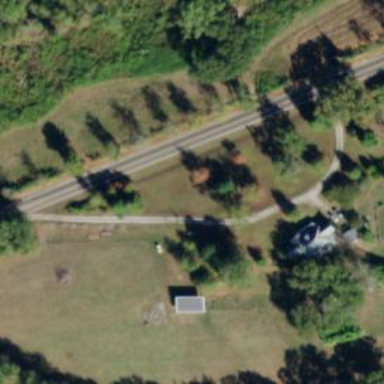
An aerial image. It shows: Driveway.